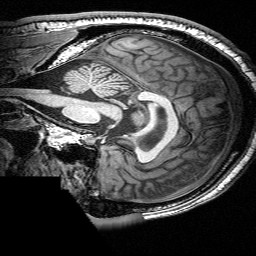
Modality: T1w
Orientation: sagittal
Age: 50
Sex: male
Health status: ill
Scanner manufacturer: siemens
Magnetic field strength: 3 T
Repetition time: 0.0025 s
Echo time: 0.00336 s